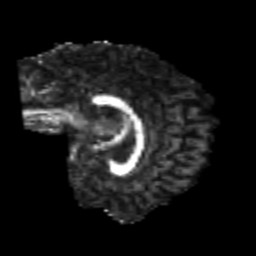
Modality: FA
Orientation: sagittal
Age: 20
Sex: female
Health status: healthy
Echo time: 0.074 s